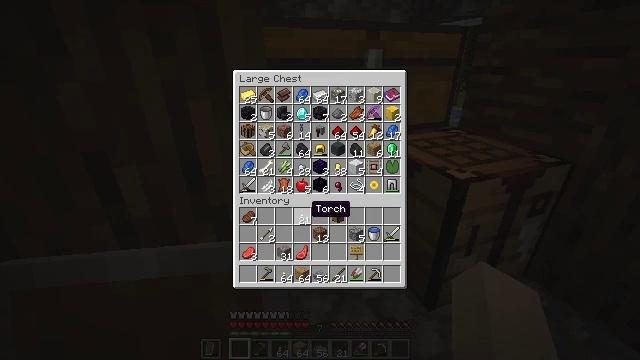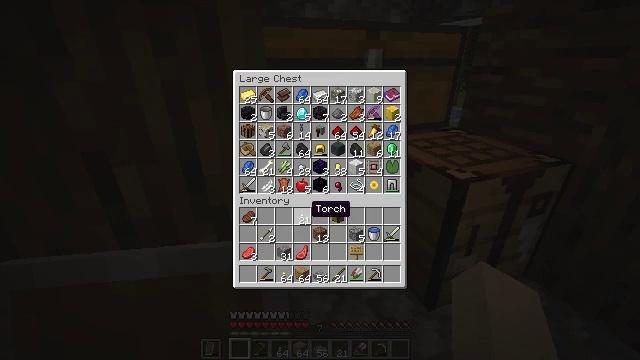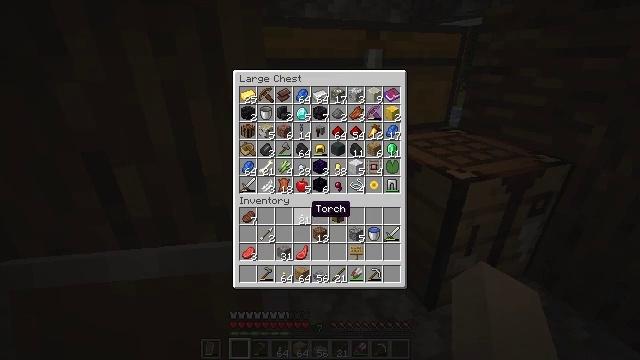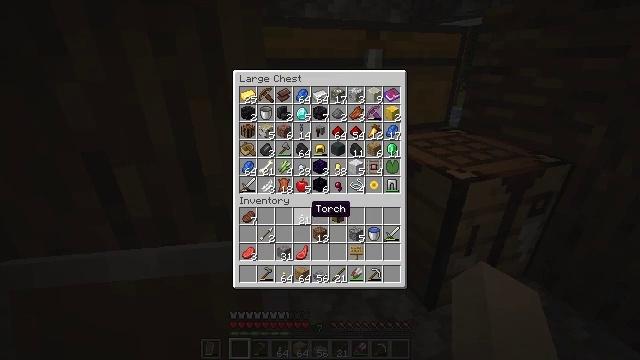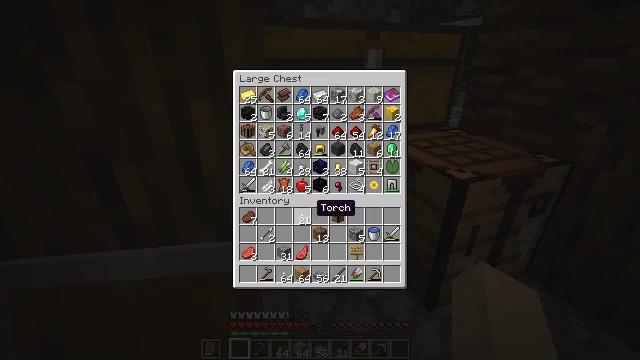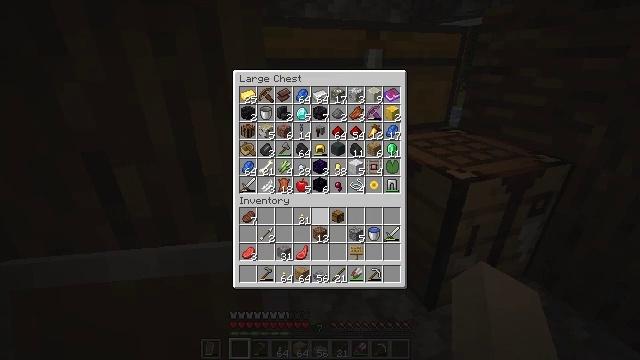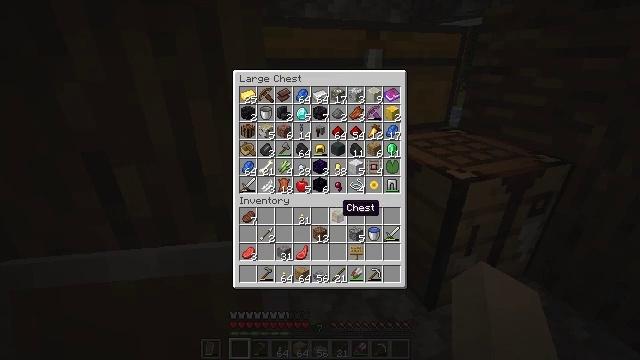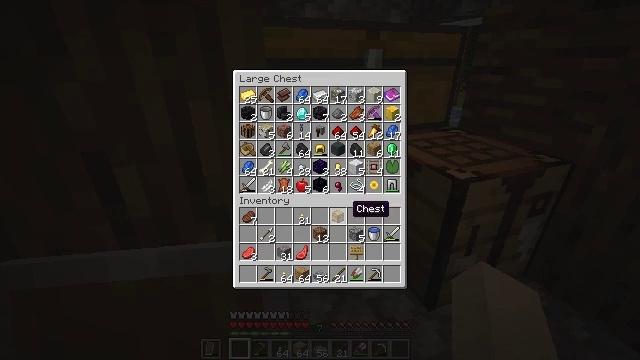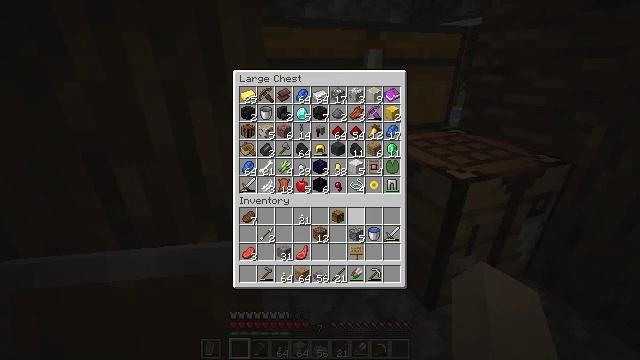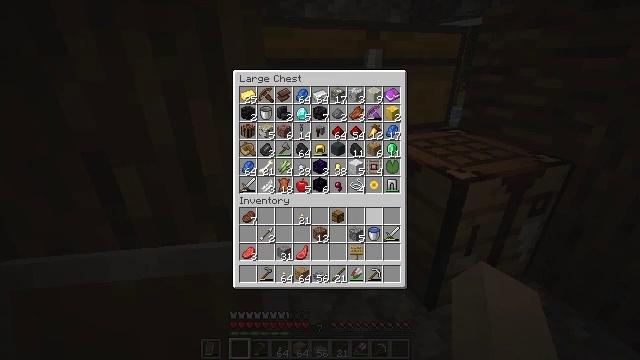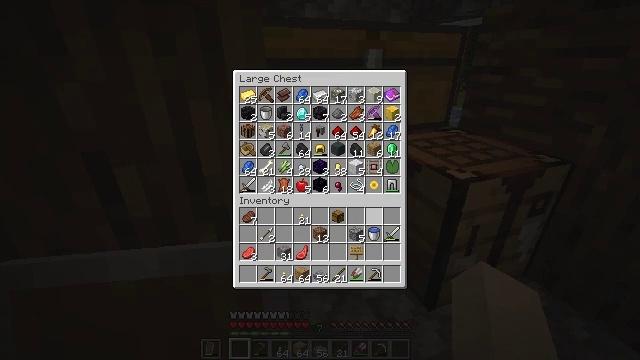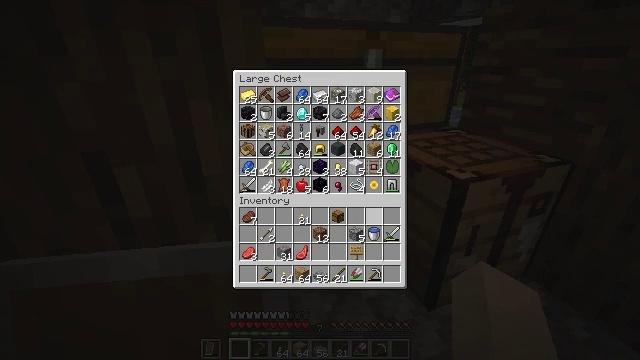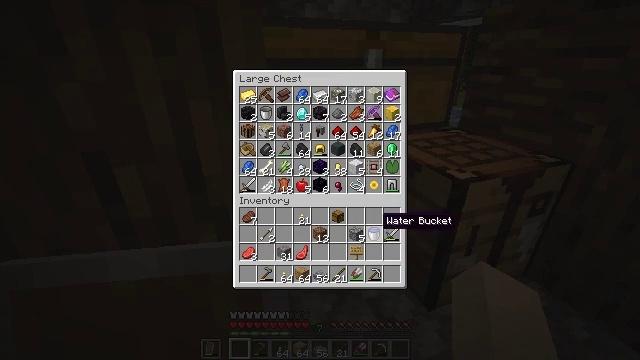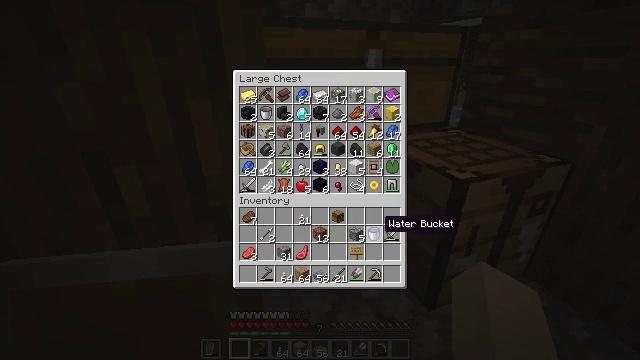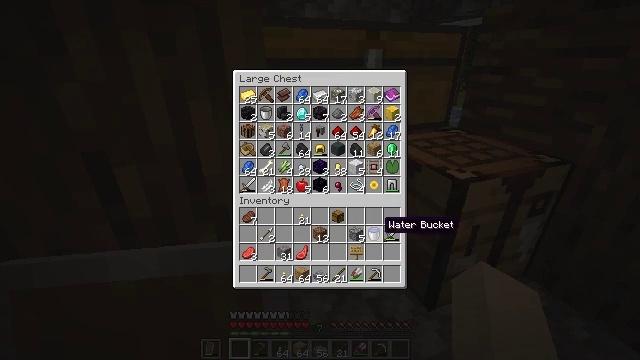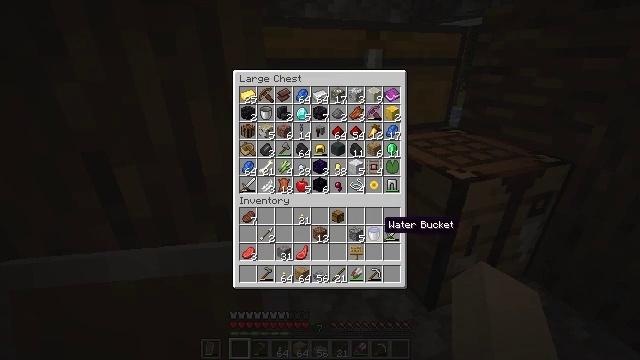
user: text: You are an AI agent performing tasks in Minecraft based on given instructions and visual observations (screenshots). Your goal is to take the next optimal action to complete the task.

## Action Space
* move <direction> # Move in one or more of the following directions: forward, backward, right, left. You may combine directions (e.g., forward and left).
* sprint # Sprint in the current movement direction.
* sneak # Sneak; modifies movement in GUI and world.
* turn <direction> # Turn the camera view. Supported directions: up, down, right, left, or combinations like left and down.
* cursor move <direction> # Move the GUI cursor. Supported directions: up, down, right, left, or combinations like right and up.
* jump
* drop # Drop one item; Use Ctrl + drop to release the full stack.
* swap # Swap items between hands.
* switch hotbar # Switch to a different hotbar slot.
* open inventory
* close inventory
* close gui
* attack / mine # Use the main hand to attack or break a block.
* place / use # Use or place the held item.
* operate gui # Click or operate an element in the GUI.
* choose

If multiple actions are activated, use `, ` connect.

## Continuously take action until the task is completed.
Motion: motion action
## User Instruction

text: Gather the bell for your inventory.
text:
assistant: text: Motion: sneak, use / place
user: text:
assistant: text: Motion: sneak
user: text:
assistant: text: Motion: sneak
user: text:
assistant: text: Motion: sneak
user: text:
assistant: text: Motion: sneak, turn right
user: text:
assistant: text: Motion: sneak, turn right
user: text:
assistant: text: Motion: sneak, turn right
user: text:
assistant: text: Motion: sneak, turn right
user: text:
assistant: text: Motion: sneak, turn right
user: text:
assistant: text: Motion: sneak
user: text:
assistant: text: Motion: sneak
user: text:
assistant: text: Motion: sneak, turn down
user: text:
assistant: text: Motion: sneak
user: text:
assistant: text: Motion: sneak
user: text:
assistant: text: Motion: sneak, use / place
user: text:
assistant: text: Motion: sneak, use / place
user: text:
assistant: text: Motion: sneak
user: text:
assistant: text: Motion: sneak
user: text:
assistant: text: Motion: sneak
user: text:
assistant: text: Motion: sneak
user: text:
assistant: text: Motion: sneak
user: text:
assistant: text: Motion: sneak
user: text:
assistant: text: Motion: sneak
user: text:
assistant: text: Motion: sneak, use / place
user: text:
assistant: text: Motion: sneak, use / place
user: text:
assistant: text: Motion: sneak, use / place
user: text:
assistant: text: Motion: sneak, turn left
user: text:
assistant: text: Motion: sneak, turn left
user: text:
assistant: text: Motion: sneak
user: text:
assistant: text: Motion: sneak, use / place